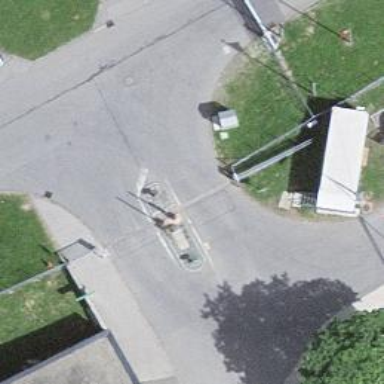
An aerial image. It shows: Lift gate barrier.